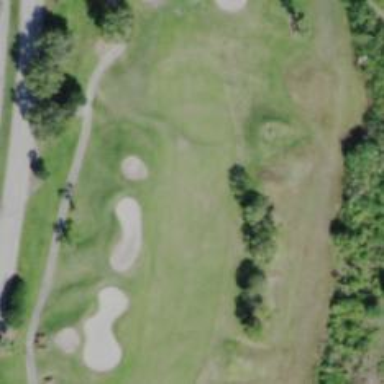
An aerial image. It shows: Golf fairway surrounded by grass.